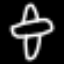
Label: airplane